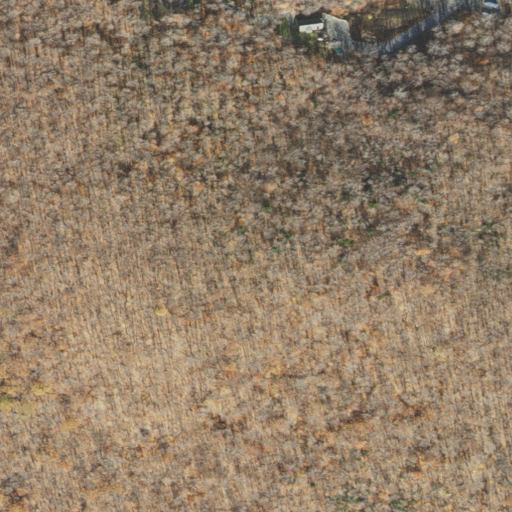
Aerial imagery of mountain in Vermont named Johnson Hill containing deciduous forest, open development, medium intensity development, and grassland